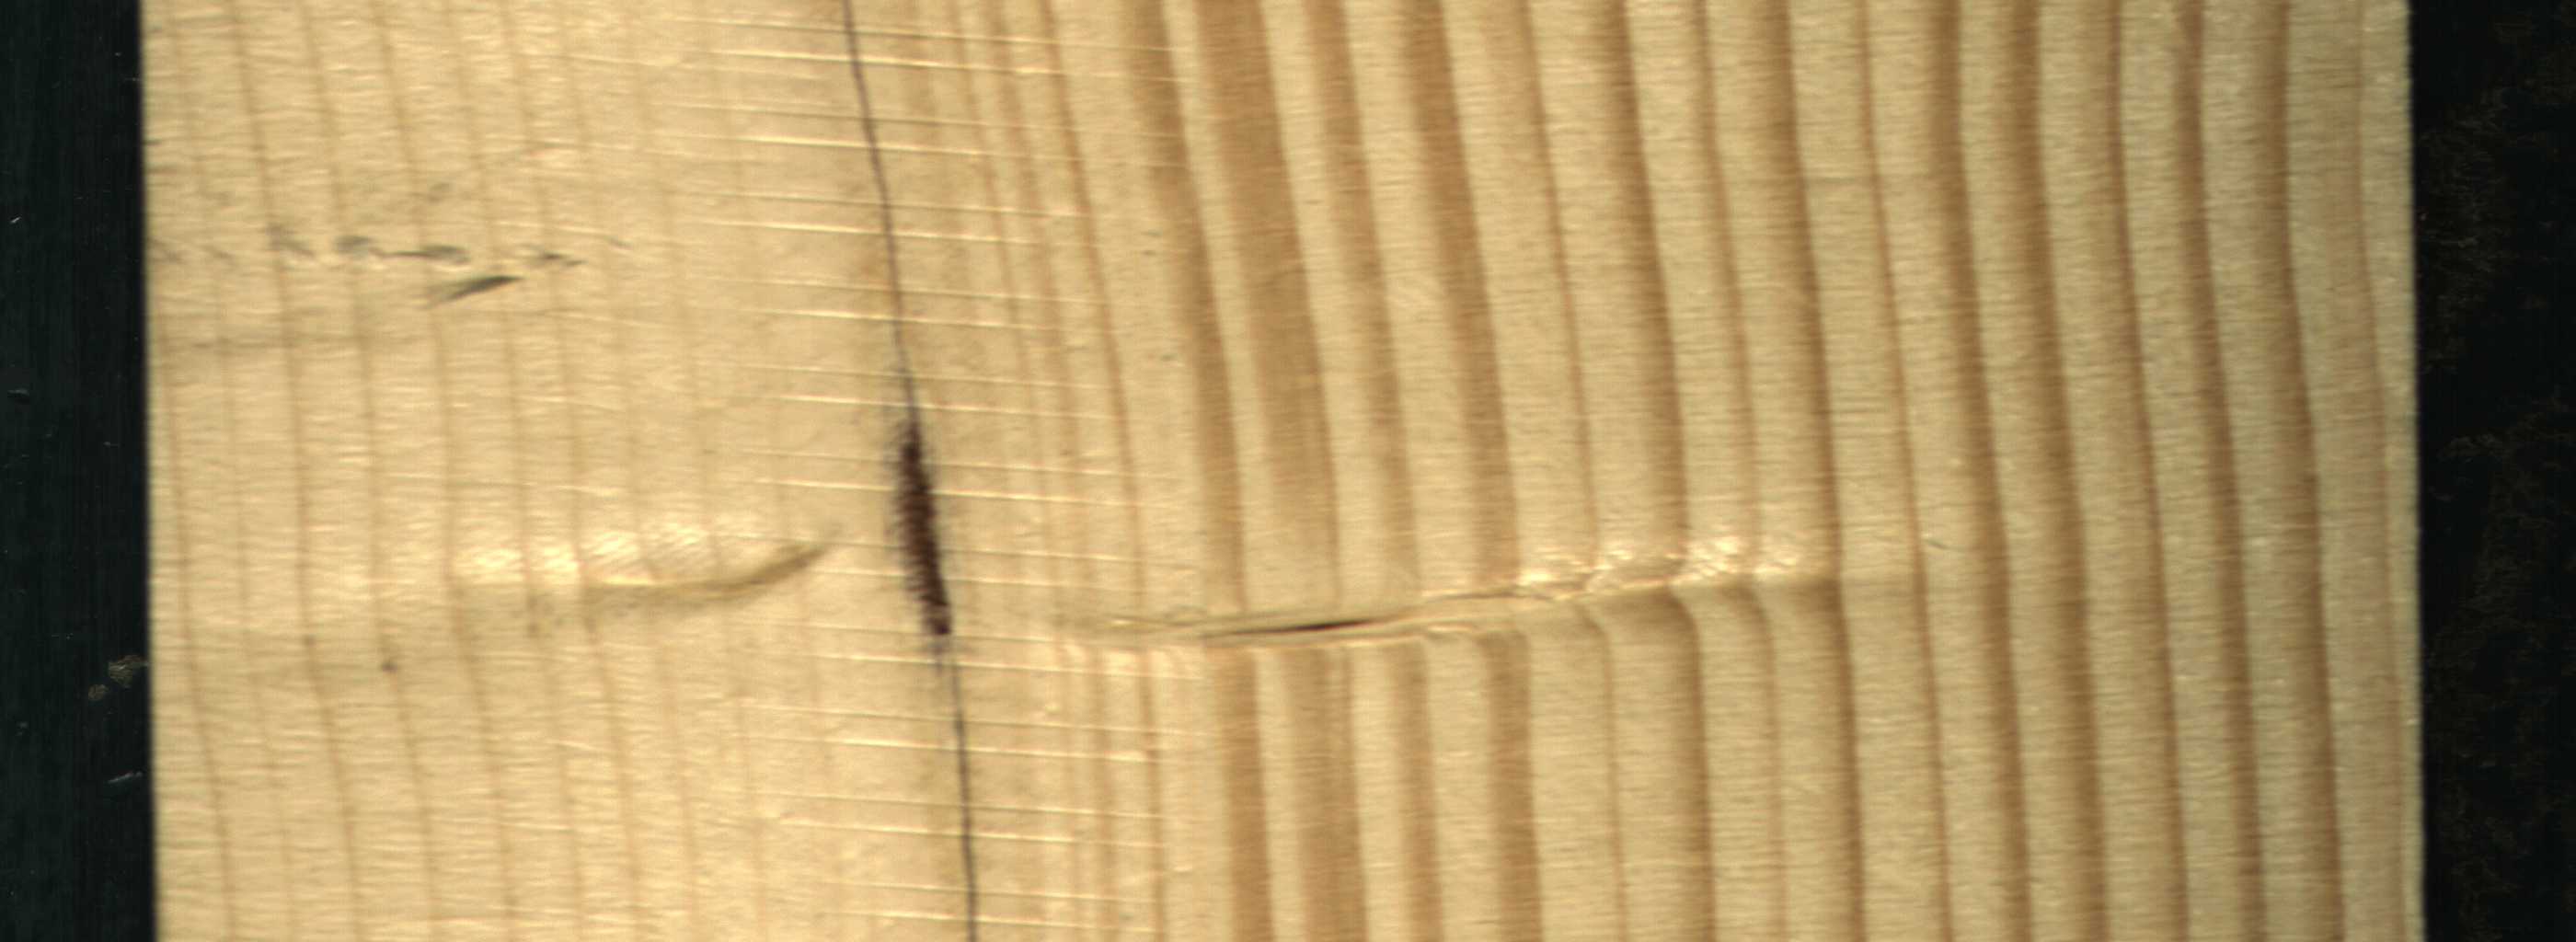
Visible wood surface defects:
resin
Crack
Crack
Live_Knot